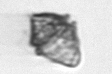
Label: Kryptoperidinium_triquetrum